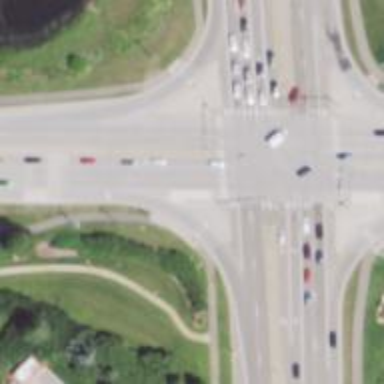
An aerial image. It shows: Marked zebra crossing on the road.